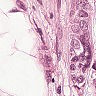
Metastatic tissue present: yes